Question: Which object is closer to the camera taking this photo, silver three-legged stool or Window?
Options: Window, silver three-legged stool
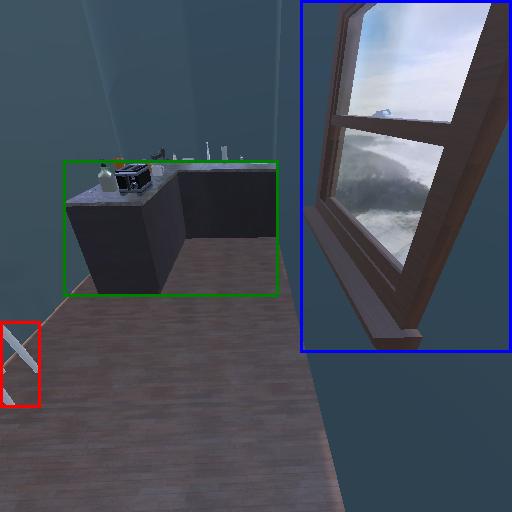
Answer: Window